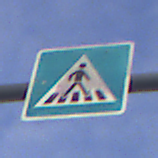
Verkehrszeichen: FussgaengerueberwegLinks
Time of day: MorningAfternoon
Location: Outdoor (Urban)
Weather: PartlyCloudy
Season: NotSpecified
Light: Natural